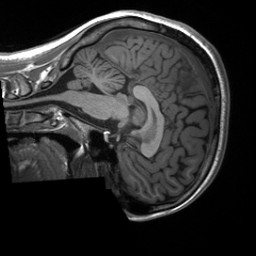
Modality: T1w
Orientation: sagittal
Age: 19
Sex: female
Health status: healthy
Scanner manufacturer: siemens
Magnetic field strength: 3 T
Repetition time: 2 s
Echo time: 0.00232 s